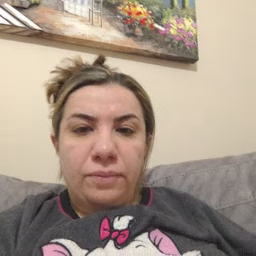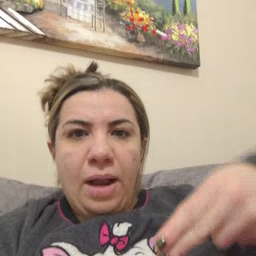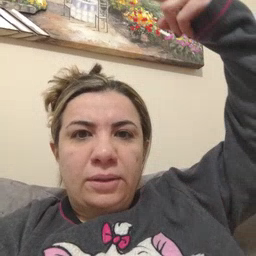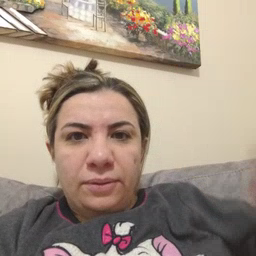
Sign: high